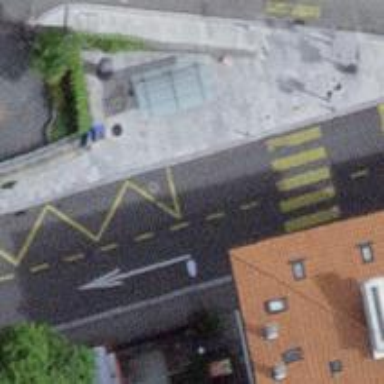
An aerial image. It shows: Crossing with traffic signals. It is zebra crossing.